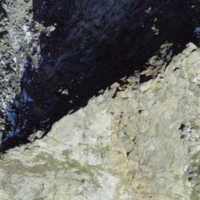
EUNIS habitat code: 48
Species observed at this site:
Capra ibex